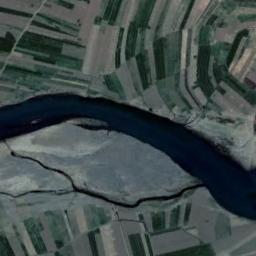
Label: river